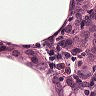
Metastatic tissue present: yes